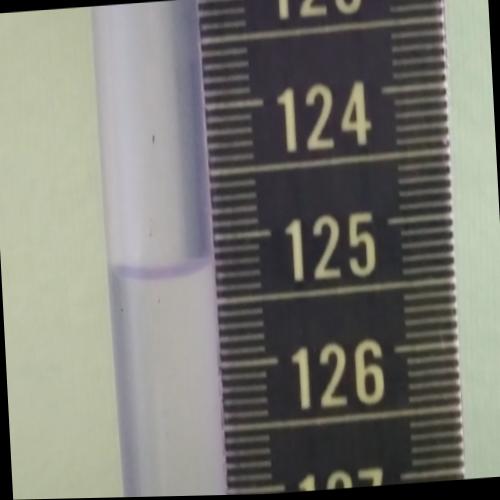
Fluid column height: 125.2 cm